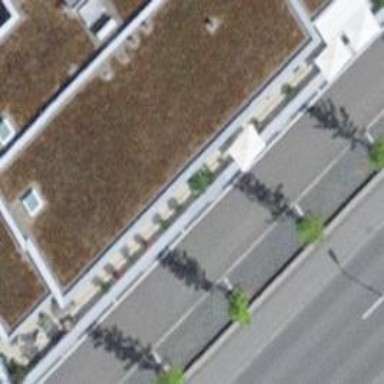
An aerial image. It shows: Street side parking area.